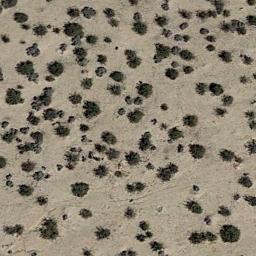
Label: chaparral